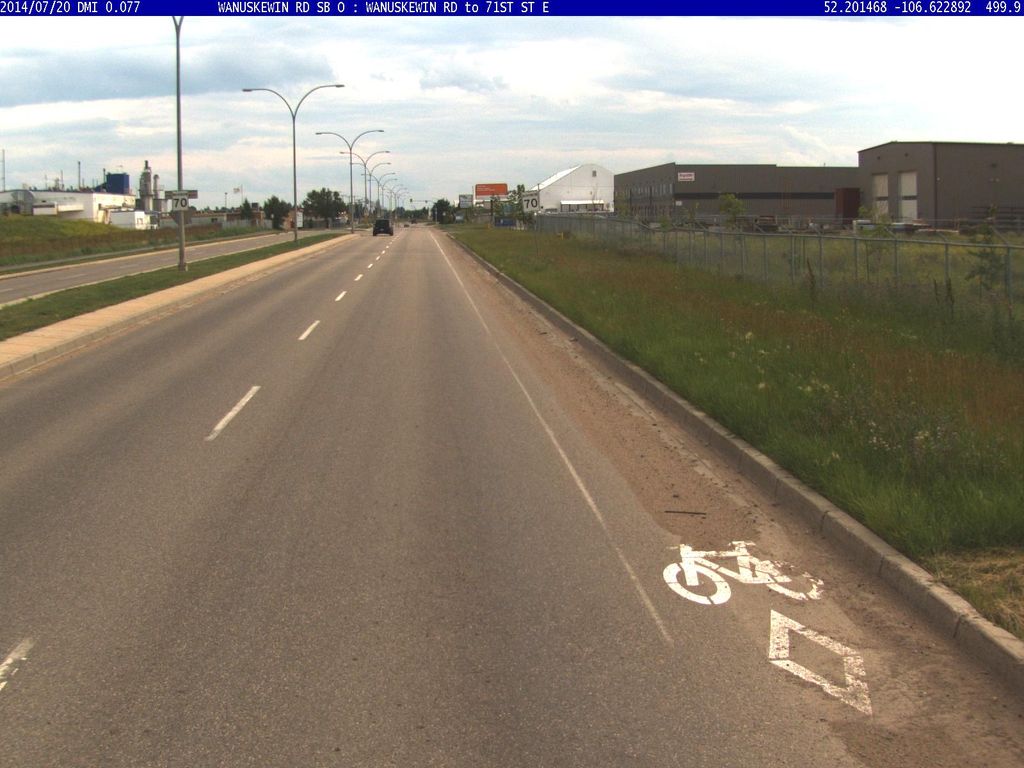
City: saskatoon